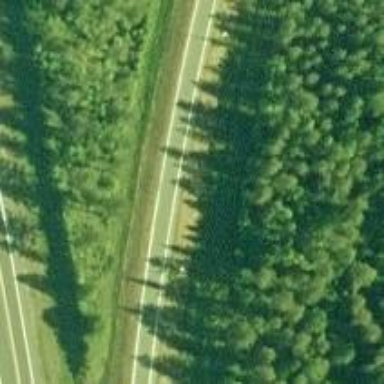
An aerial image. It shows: Tertiary trunk_link highway.